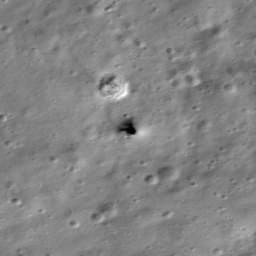
Pit: Stevinus 24
Host crater: Stevinus
Host type: impact_melt
Lunar coordinates: latitude -32.782, longitude 54.299